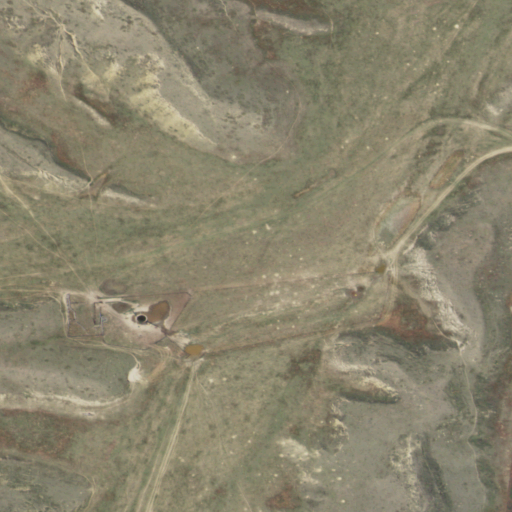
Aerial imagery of valley in Kansas named White Canyon containing grassland and open development